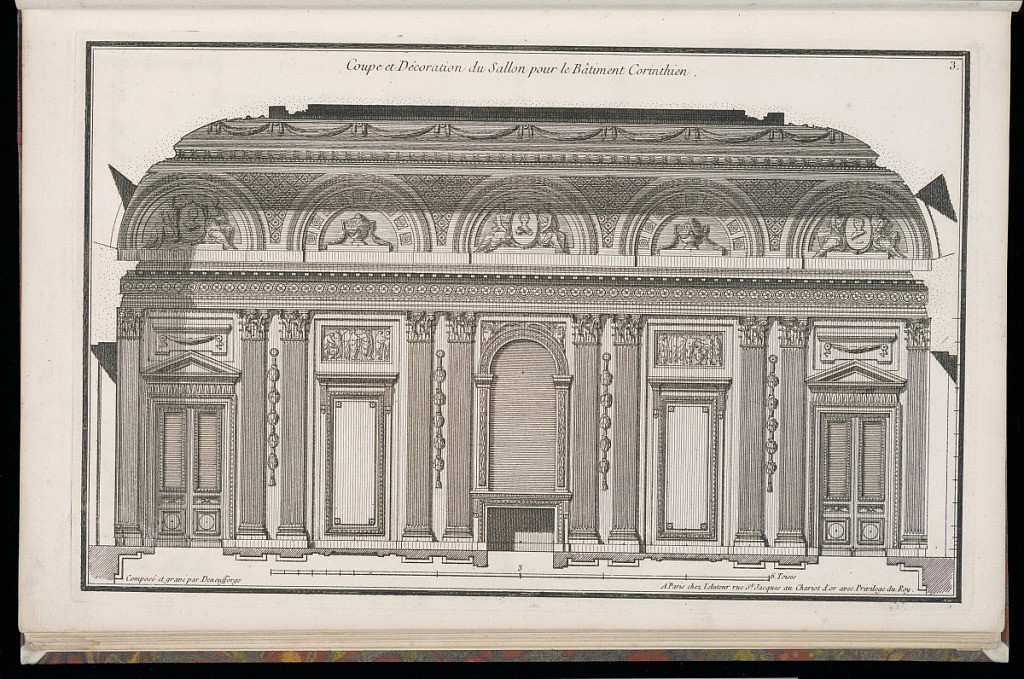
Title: Coupe et Décoration du Sallon pour le Bâtiment Corinthien
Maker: Jean-François de Neufforge, Flemish, 1714–1791
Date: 1768
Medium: Engraving on paper
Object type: Print
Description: Cross Section of a living room decorated in the Corinthian order and richly carved ornament. There is a scale bar of 12 toises (1 toise was equal to about 3.799 square meters) at the bottom of the page. The plate is signed and numbered.